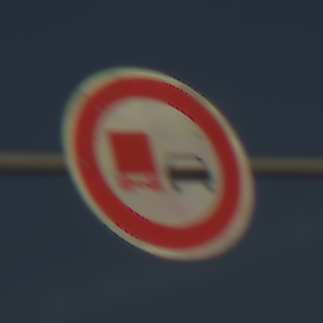
Verkehrszeichen: UeberholverbotKraftfahrzeuge
Umgebung: Outdoor, Suburban
Tageszeit: MorningAfternoon
Wetter: PartlyCloudy
Licht: Natural
Jahreszeit: NotSpecified
Kontrast: HighContrast